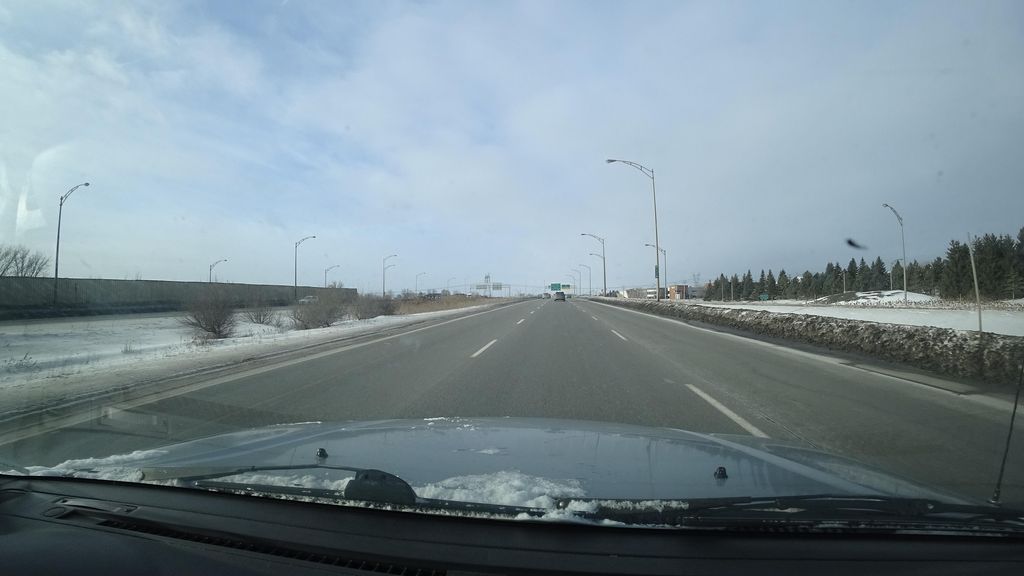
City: quebec_city